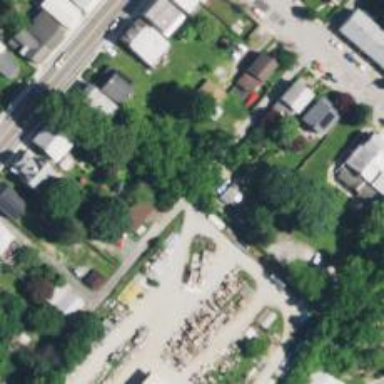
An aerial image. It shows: Alleyway designated as service road.